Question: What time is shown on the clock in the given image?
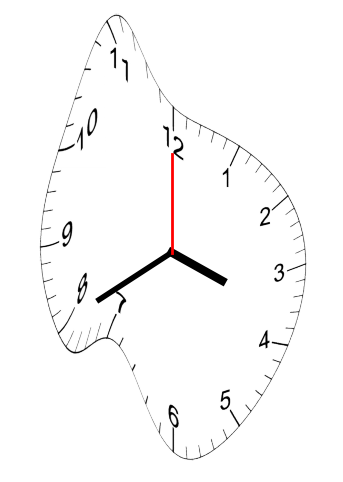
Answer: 03:40:00